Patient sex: M
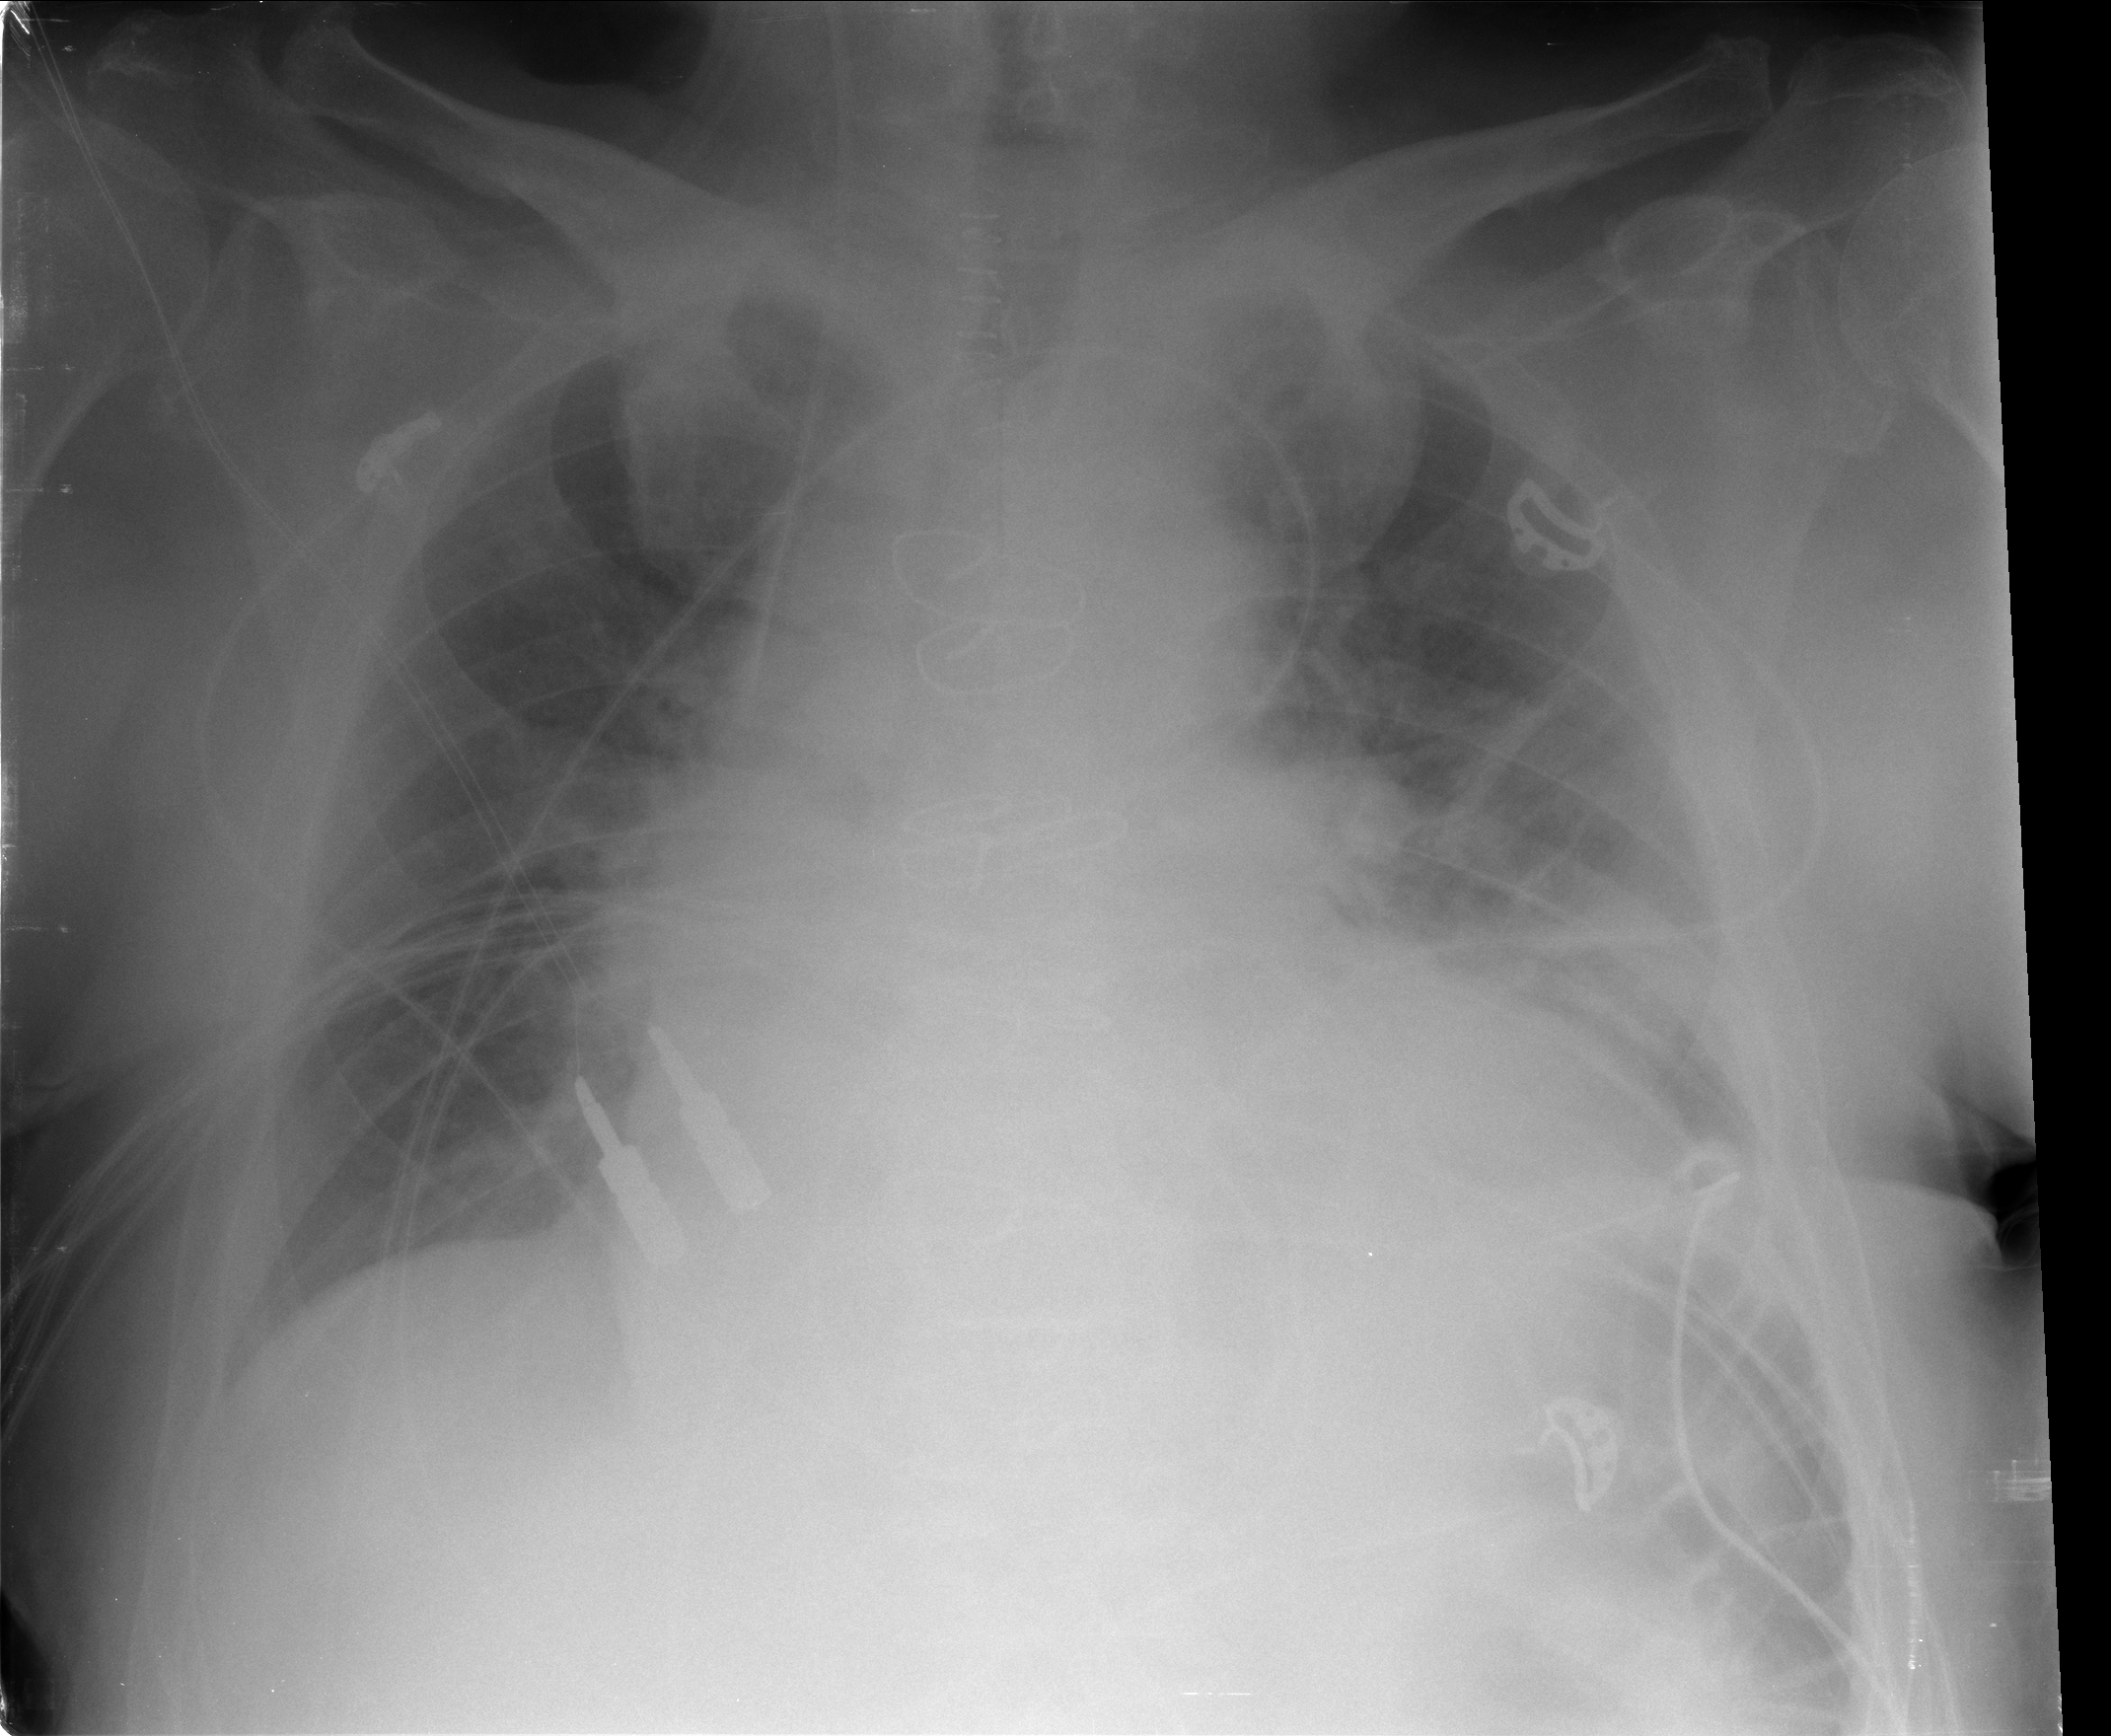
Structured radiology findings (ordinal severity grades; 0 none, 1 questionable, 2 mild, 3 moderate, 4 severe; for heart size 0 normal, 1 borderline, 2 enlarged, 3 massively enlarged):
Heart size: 2
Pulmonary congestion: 2
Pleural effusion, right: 1
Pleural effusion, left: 2
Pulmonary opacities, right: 1
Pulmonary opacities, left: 2
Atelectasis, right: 1
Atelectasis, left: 2